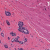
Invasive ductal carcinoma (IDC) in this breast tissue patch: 0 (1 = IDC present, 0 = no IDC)